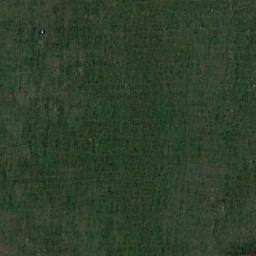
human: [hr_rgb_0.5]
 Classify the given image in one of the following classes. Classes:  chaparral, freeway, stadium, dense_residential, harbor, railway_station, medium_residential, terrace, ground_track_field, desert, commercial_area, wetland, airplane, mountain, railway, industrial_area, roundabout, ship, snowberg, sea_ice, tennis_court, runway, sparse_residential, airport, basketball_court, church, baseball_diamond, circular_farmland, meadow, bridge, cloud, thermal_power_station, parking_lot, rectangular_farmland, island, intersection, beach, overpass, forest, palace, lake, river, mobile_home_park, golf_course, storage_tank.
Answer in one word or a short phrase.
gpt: meadow